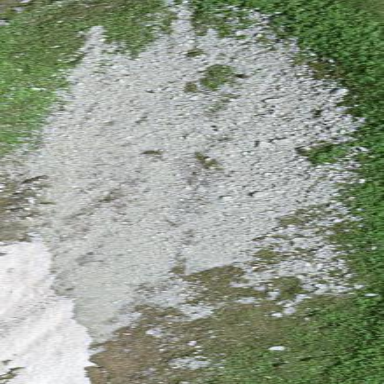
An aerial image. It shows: Natural scree.